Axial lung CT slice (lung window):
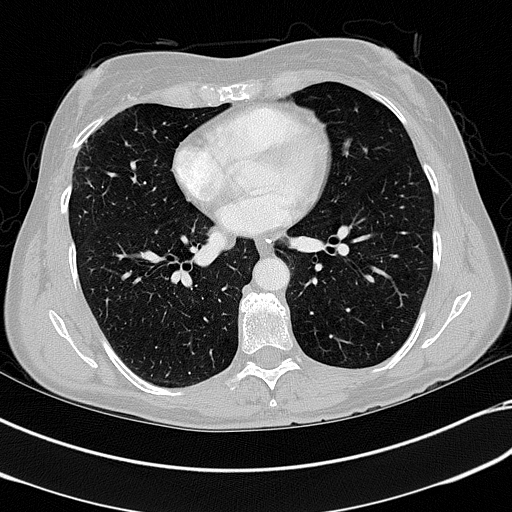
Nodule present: yes
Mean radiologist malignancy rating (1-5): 1.5